Question: I need to do gifting feature in my app. Is there a way to customize the "Send Requests" button to just "Send" in FB.ui request dialog box??
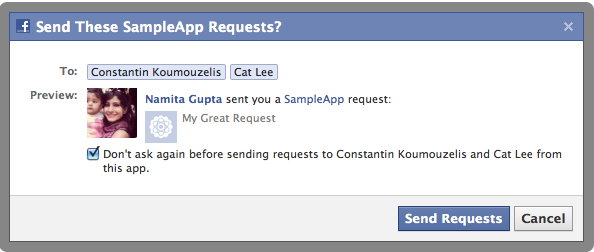
Answer: No, that is not possible. Only thing you can change is the dialog title.